Interaction volume radius: 5 \u00c5
Interaction volume height: 10 \u00c5
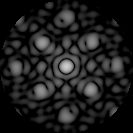
Disorder parameter: 0.256